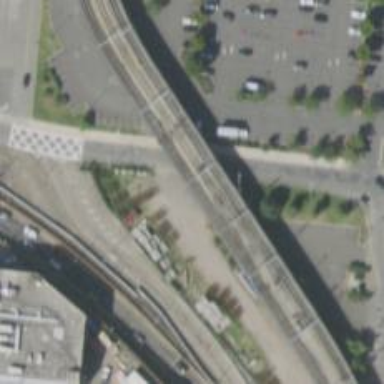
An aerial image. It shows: Light rail bridge with contact lines. It is spur service railway.